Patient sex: M
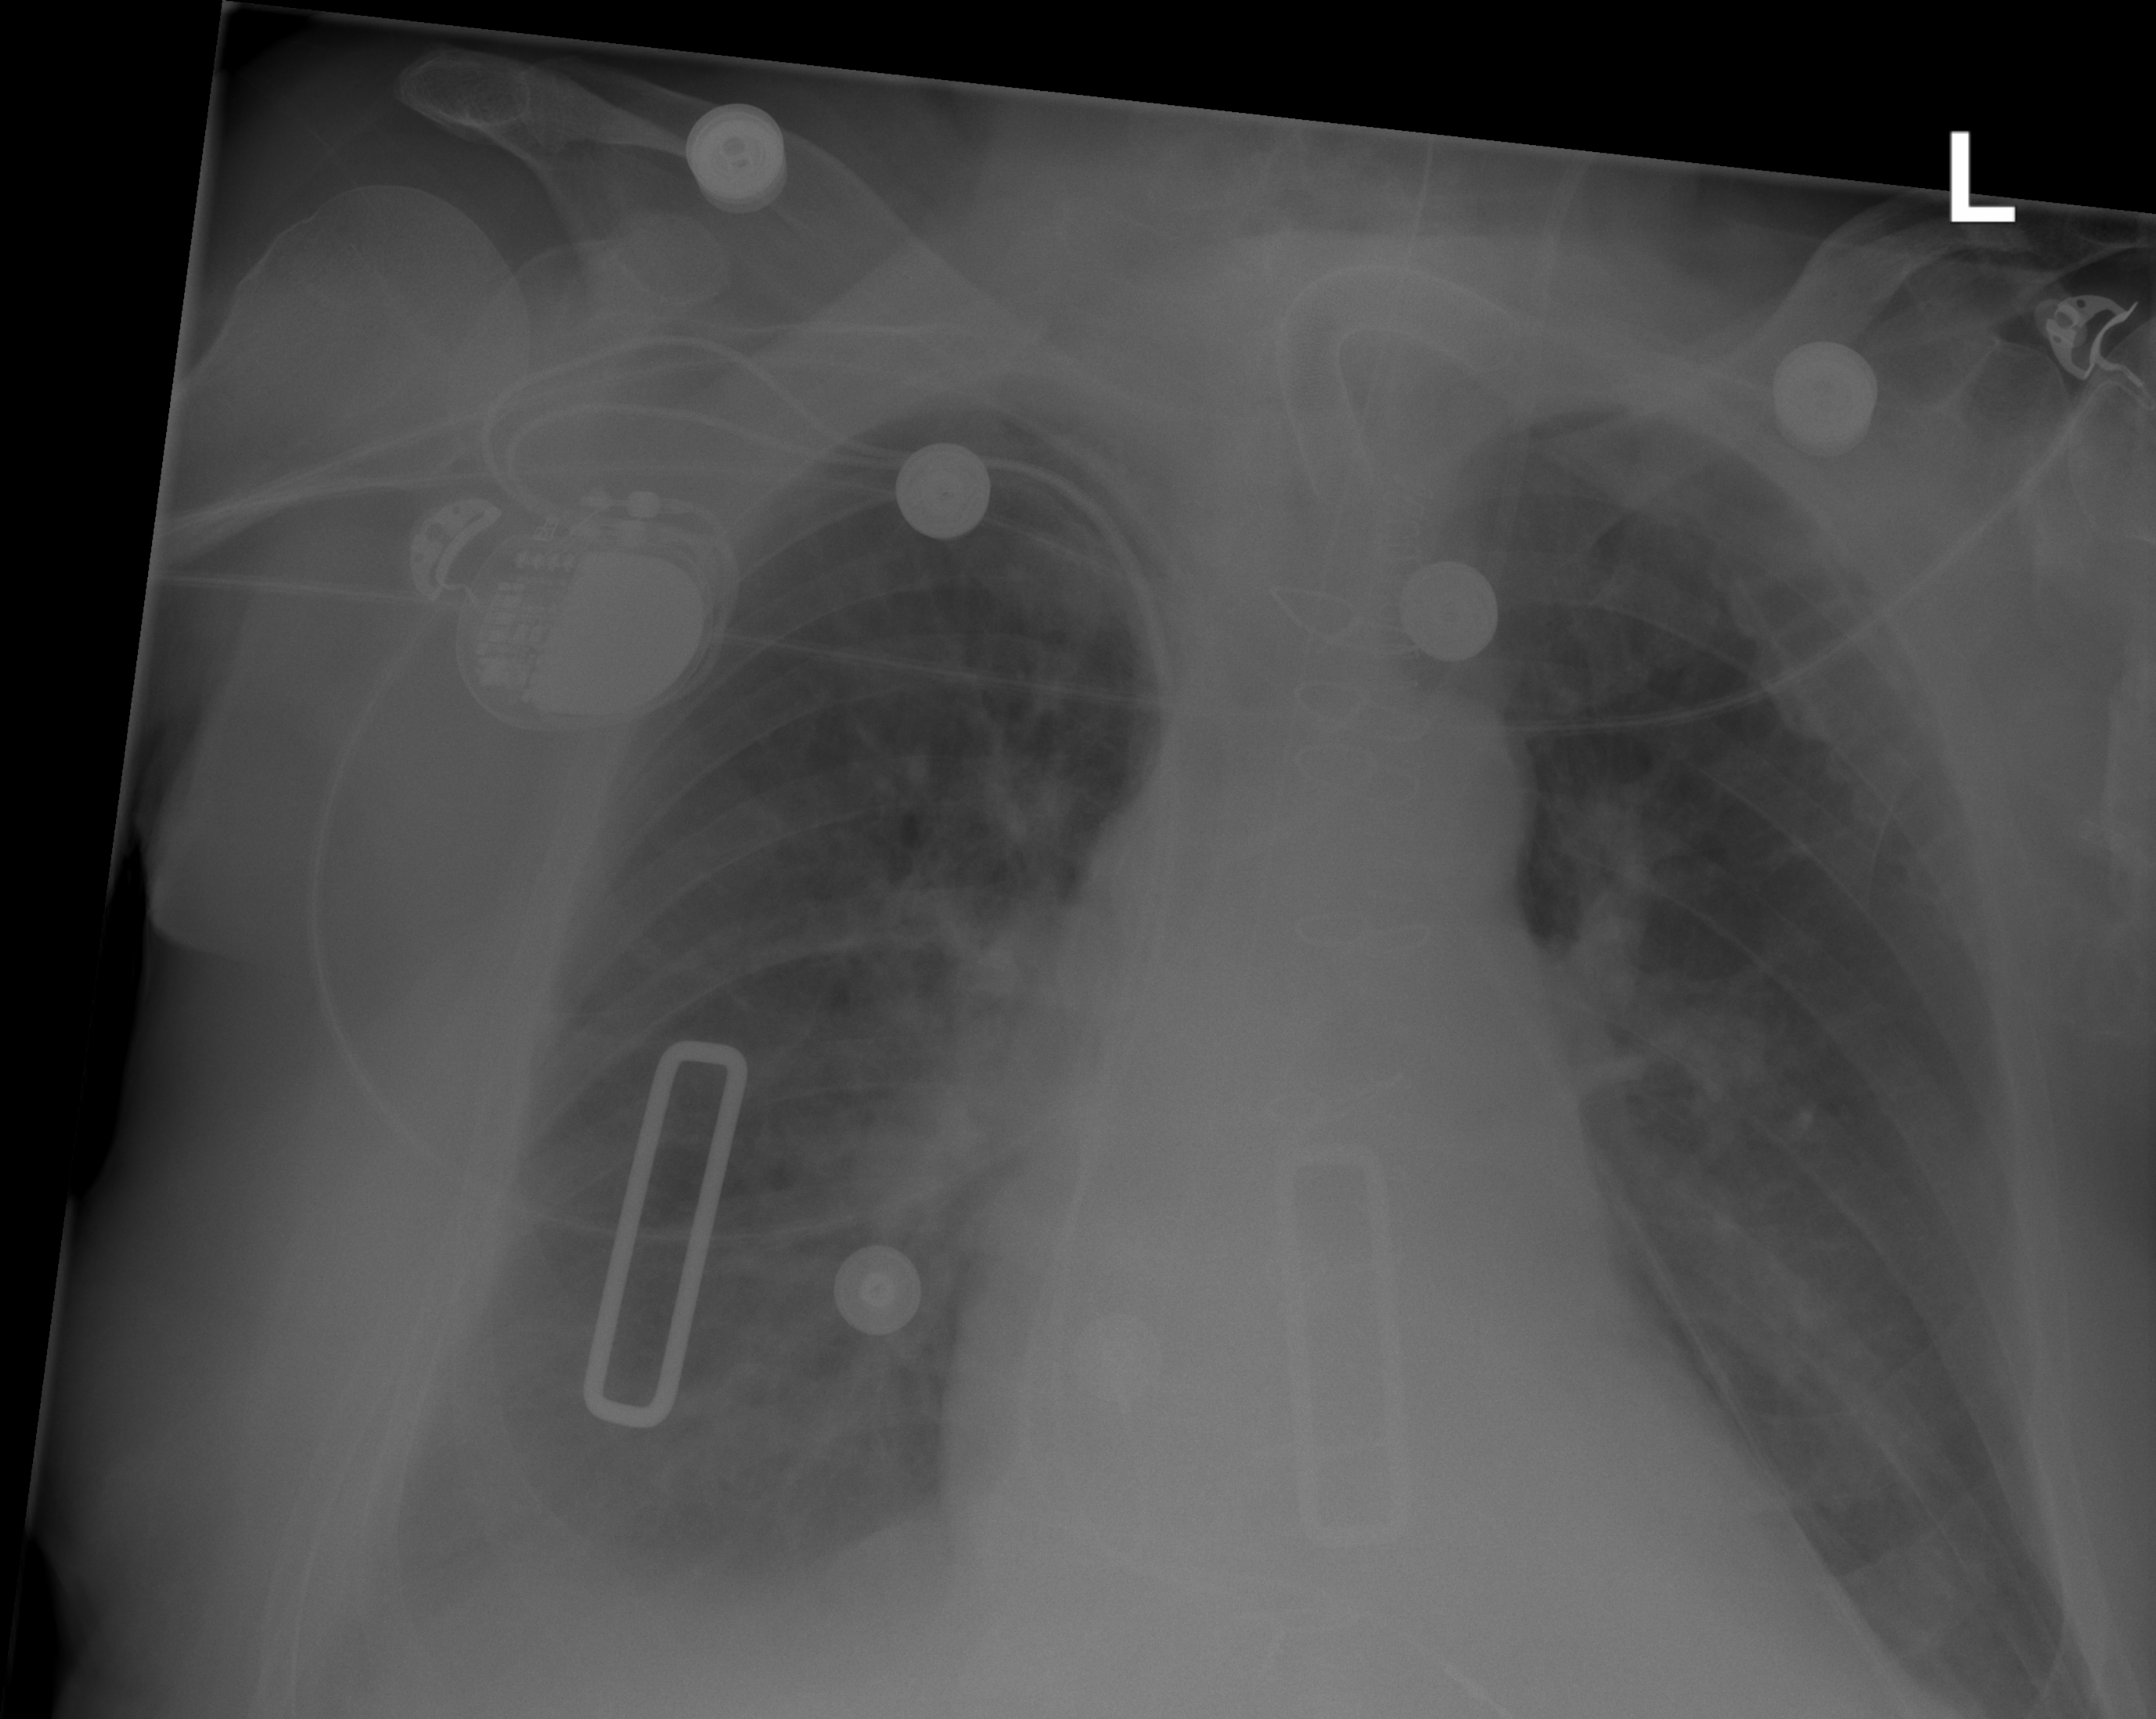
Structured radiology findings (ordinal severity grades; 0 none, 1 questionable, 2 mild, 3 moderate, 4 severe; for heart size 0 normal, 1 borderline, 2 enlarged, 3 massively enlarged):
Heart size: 0
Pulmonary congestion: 0
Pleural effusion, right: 2
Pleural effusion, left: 1
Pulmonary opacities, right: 0
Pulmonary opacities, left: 0
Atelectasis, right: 2
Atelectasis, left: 1